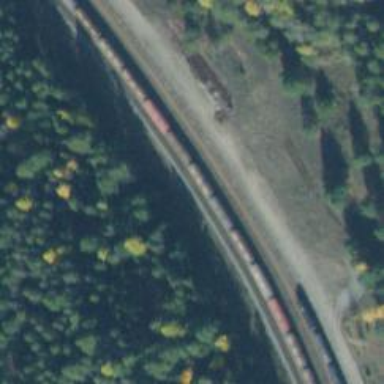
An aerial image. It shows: Railway siding for service.